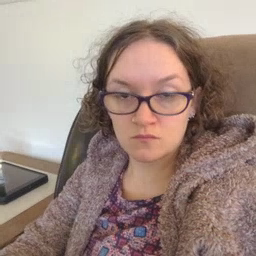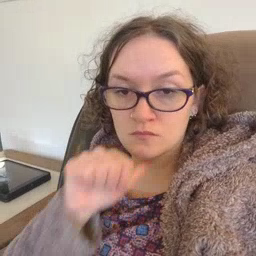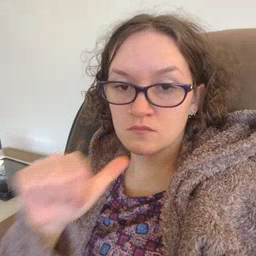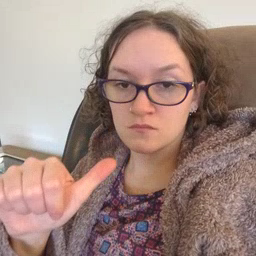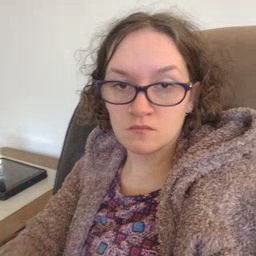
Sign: not